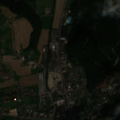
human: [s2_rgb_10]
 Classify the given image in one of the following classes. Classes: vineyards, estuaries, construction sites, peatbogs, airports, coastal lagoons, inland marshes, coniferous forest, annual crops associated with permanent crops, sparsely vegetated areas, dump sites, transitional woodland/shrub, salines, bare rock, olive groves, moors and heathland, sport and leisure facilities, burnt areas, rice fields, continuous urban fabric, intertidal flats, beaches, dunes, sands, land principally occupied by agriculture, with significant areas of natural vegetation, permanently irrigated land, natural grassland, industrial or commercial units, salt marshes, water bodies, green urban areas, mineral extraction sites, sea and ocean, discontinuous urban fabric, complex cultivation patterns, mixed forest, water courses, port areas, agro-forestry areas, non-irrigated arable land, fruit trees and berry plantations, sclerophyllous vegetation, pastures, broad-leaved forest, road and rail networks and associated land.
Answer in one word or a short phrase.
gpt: discontinuous urban fabric, non-irrigated arable land, land principally occupied by agriculture, with significant areas of natural vegetation, mixed forest